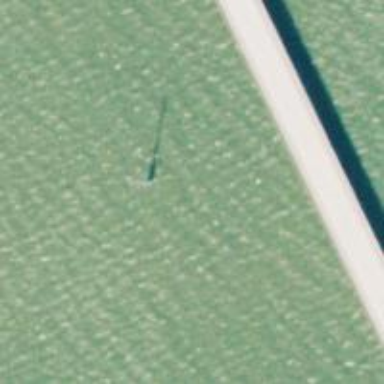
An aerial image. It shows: Power pole.